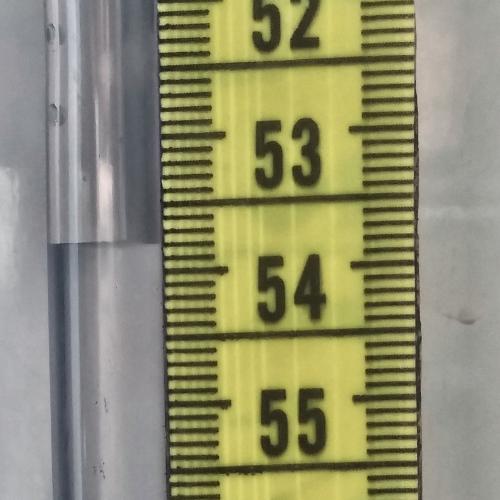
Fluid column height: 53.8 cm